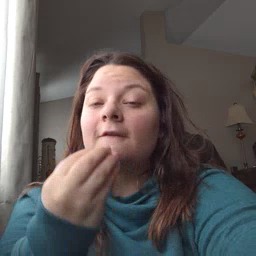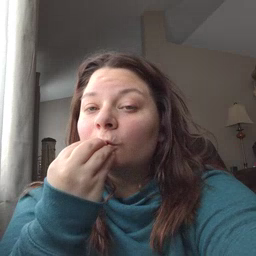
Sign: food